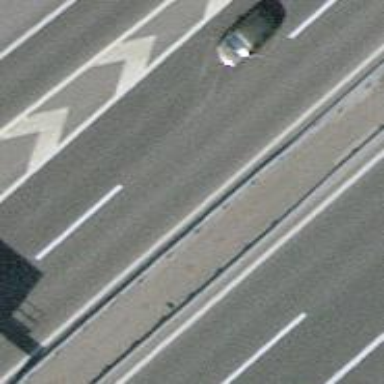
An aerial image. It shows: Motorway bridge with asphalt surface.